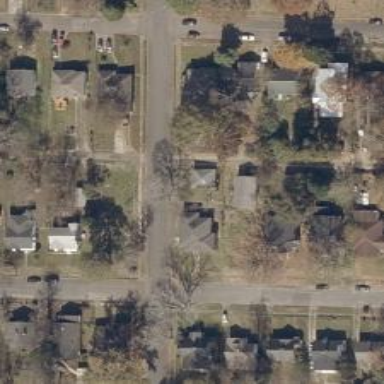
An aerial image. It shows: Alley classified as service road.